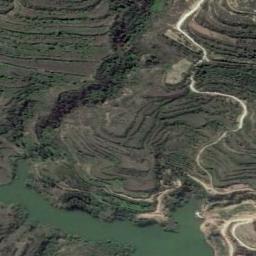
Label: terrace